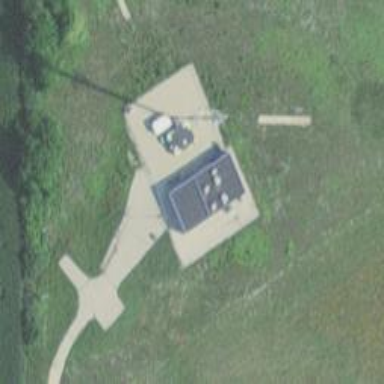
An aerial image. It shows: Communications tower.